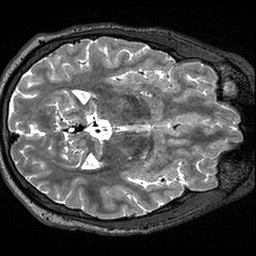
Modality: T2w
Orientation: axial
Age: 26
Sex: male
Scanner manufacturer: siemens
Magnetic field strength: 3 T
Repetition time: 3.2 s
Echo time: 0.567 s